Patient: sex M, age 28
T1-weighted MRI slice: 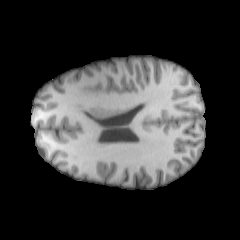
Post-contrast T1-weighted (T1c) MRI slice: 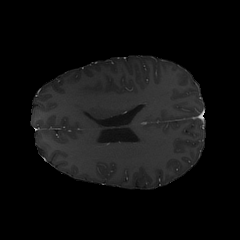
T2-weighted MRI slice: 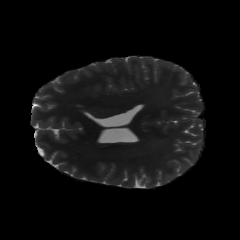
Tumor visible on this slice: no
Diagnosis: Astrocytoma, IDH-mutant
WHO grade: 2